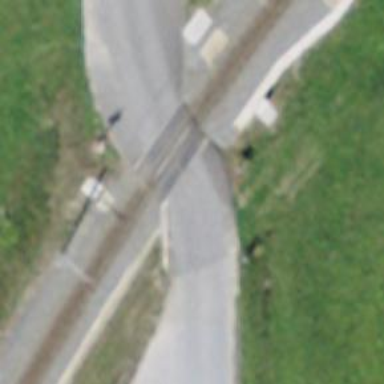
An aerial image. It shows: Railway level crossing.